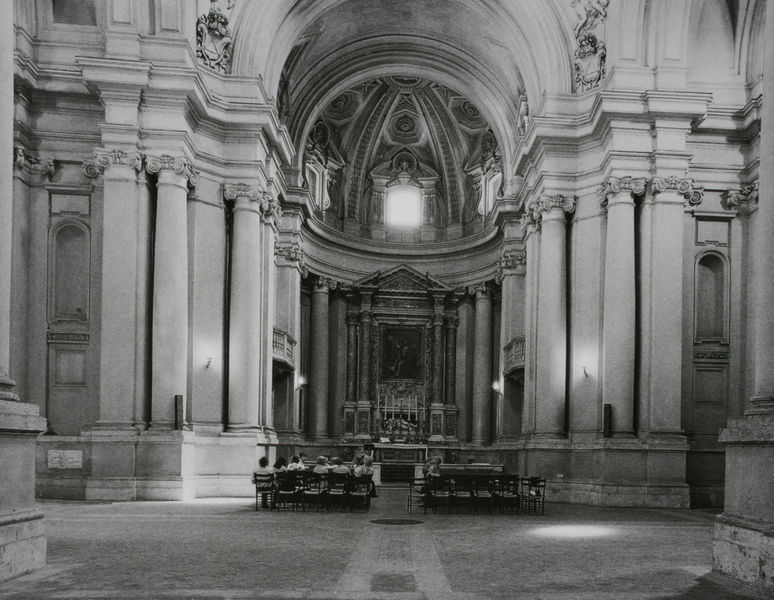
Titel: Blick vom Langhaus auf den Hochaltar
Künstler: Pietro da Cortona
Standort: Rom
Institution: SS. Luca e Martina
Schlagwörter: gemälde, mann, schatten, weiß, dreieck, frauen, menschen, sitzen, blumen, braun, fenster, grau, hell, holz, köpfe, licht, marmor, männer, schmuck, schwarz, stuhl, stühle, stützen, säule, säulen, tür, blick, rosen, leute, wand, architektur, barock, sockel, stein, innenraum, kirche, sonne, boden, gold, klassizismus, theater, frontal, renaissance, rund, engel, putto, balkon, schiff, bilder, sitze, bogen, italien, türen, fußboden, zuschauer, leer, giebel, beleuchtung, besucher, pilaster, figuren, rundbogen, kuppel, gestühl, detail, symmetrie, inschrift, glanz, dekor, ornamente, kerzen, leuchter, stuck, durchgang, lichteinfall, podest, monumental, foto, fotografie, photographie, bögen, nische, gewölbe, kirch, fenter, dom, rippen, groß, schwarzweiss, kreise, beten, gebet, trommel, altar, architrav, bänke, hauptschiff, kapitelle, kathedrale, langhaus, rom, kapitell, photo, halbrund, dreiecksgiebel, wappen, sims, öffnung, doppelsäulen, gesims, kirchenbänke, mittelschiff, kehle, voluten, bestuhlung, gotisch, querhaus, jesus, ionisch, altarraum, apsis, kirchenraum, zentral, andacht, gottesdienst, messe, florenz, chor, kapelle, predigt, ionische säulen, kasetten, konche, schaten, postament, putten, korinthisch, schaft, streben, sakral, eierstab, kandelaber, altarbild, gläubige, sakralbau, osten, basilika, sitzplätze, gebälk, akanthus, kranzgesims, nischen, ädikula, tonnengewölbe, zentralbau, kassettierung, gesimse, einschiffig, halbkuppel, saalkirche, vierung, querschiff, halbsäulen, gotteshaus, sitzbänke, sitzreihen, okolus, absis, tabernakel, neogotisch, kiche, mensa, hören, chorraum, chorgestühl, byzanz, stuhlreihen, jesuiten, gesprengt, sprenggiebel, verkröpft, profilierung, menshen, ionisches kapitell, verkröpfung, korinthisches kapitell, korinthische säulen, kapell, volluten, porphyr, tabularium, pedes, apside, barocke, barocke formen, barocker schmuck, gesprengter dreiecksgiebel, gewölbeüberleitung, gliederpfeiler, gäubige, halbrotunde, ionisches, ohne kannelur, pilster, rundsäulen, tuskanisch, tuskanische säulen, vegetabile kapitelle, voulten, zentakl, kathedraöe, gläübige, architekurfotografie, italienischer barock